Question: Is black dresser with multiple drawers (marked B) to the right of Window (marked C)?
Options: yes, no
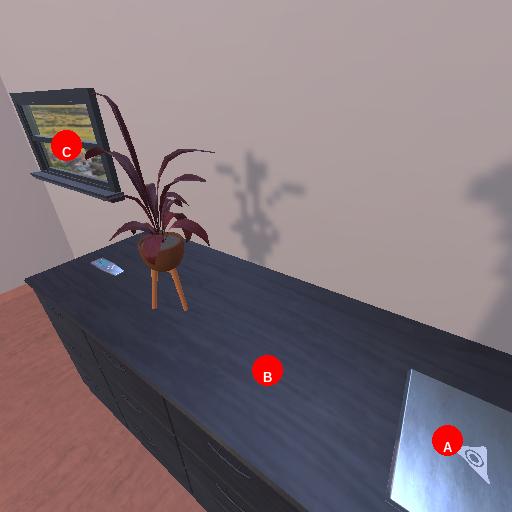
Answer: yes